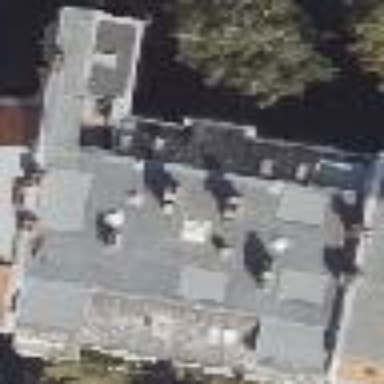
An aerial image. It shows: Building consisting of apartments with double saltbox roof shape.